Aerial crown-view tile of a tropical tree (Barro Colorado Island, Panama), acquired 20240918:
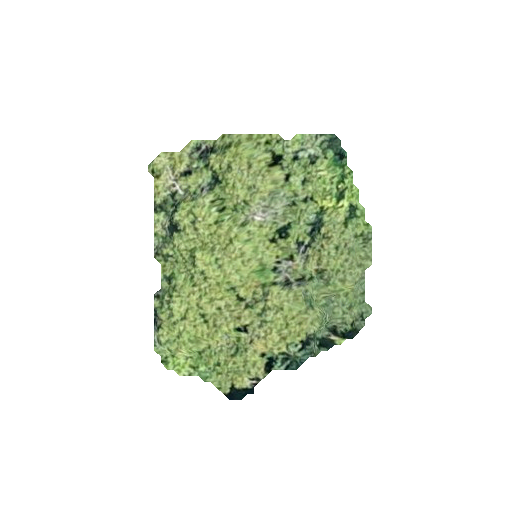
Species: Apeiba membranacea
GBIF accepted scientific name: Apeiba membranacea
Crown area: 73.515 m²